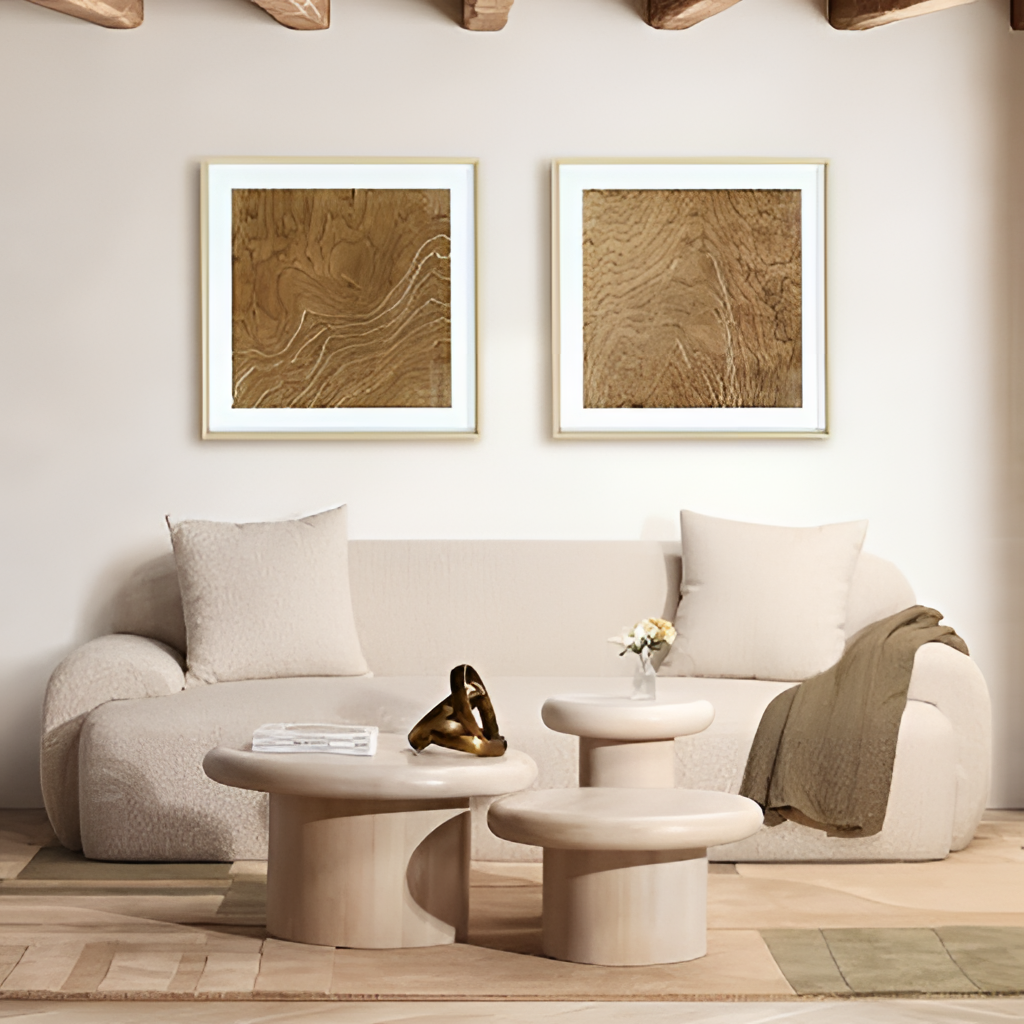
living room, fabric sofa, paint wallpaper, with solid pattern, contemporary, beige wood flooring, with geometric pattern